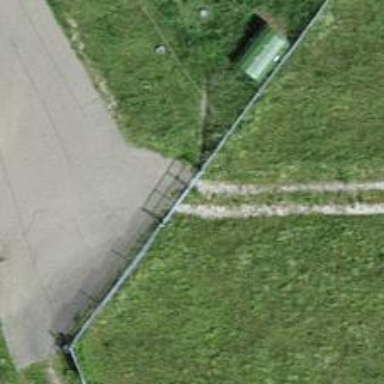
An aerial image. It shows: Gate.